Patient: sex F, age 65
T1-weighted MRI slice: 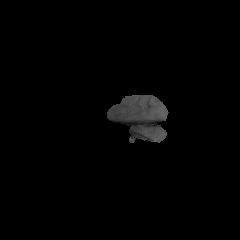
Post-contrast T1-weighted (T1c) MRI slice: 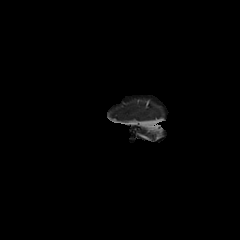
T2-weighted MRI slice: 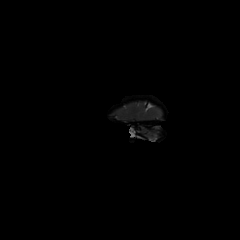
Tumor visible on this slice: no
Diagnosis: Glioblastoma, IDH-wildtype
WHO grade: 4